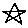
Label: star